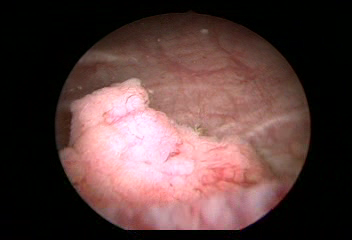
Modality: WLC
Class: Non-malignant
Subclass: UrothelialPapilloma
Lesion: L1
Morphology: Papillary
Bladder cancer association: No
Annotated structures: Tumor